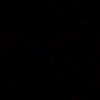
Label: space